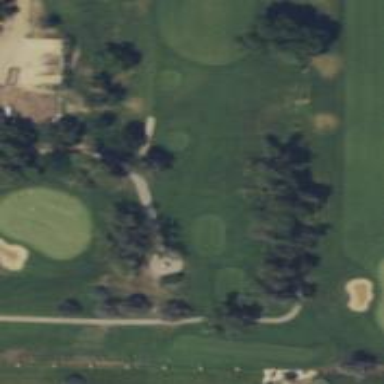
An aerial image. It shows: Well-maintained track that is suitable for golf cartpath.